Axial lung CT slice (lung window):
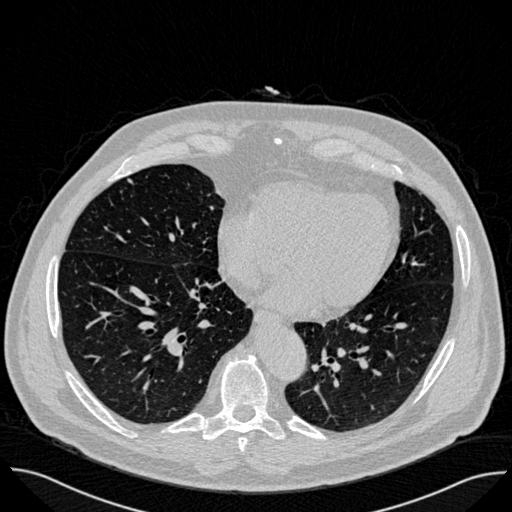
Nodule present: yes
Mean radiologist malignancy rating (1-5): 3